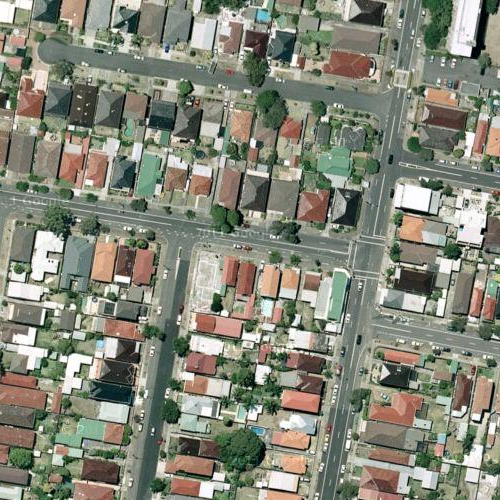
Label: sydney